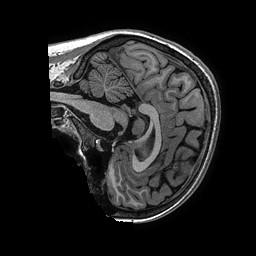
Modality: T1w
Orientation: sagittal
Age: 23
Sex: female
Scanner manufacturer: ge
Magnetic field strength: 3 T
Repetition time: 0.006952 s
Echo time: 0.00292 s